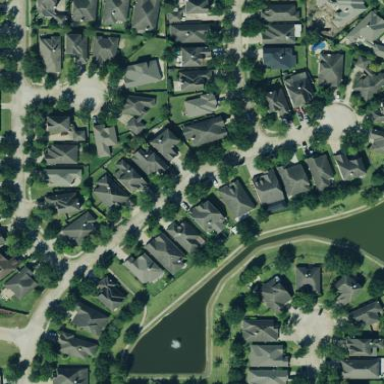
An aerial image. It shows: Residential area in neighborhood consisting of single-family homes.